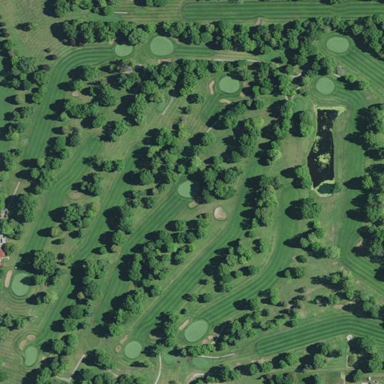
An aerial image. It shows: Golf course.